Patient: sex M, age 74
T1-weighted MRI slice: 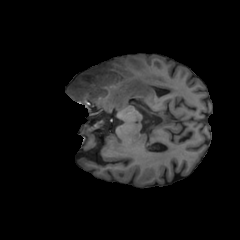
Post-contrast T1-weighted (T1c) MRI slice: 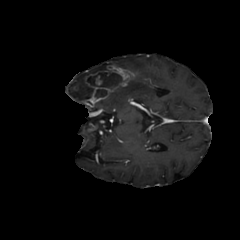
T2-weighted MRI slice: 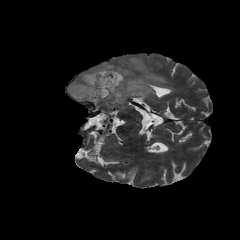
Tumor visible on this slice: yes
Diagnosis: Glioblastoma, IDH-wildtype
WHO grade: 4